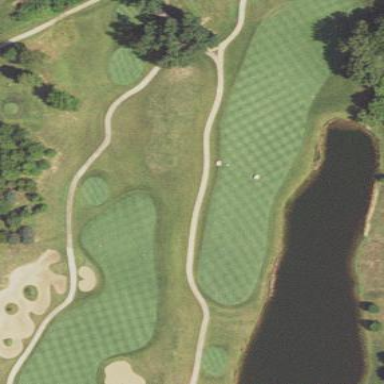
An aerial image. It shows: Rough grassy area used for golf.